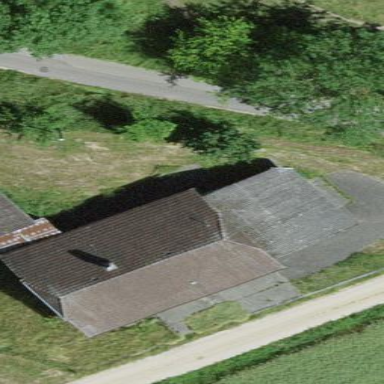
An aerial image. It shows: Farm building.